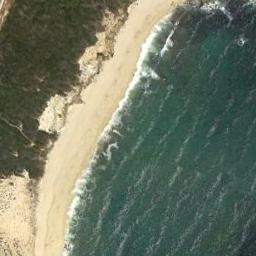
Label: beach